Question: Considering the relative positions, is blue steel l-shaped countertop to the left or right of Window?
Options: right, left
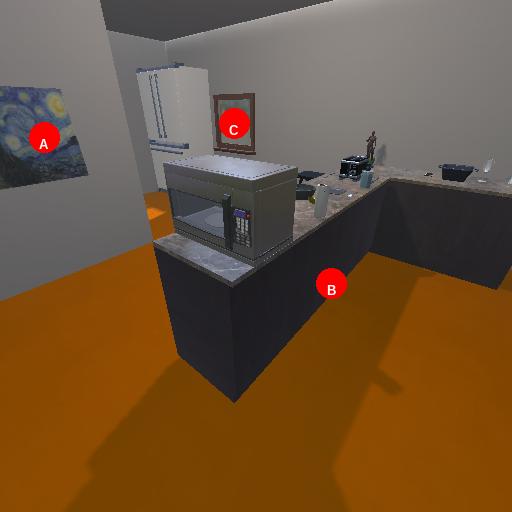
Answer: right